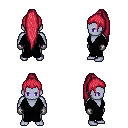
a pixel art fantasy rpg character, male body template, dark elf, purple skin, gray robe, gold greaves, ruby red extra-long topknot hairstyle, metal gloves, four views (front, back, left, right), 2x2 character sprite sheet, small pixel art, hard edges, no anti-aliasing